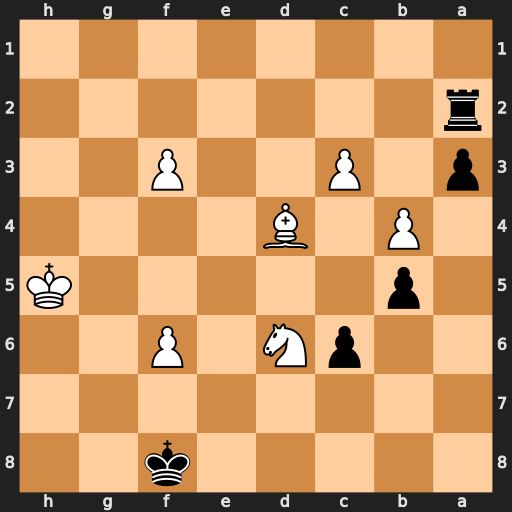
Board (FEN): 5k2/8/2pN1P2/1p5K/1P1B4/p1P2P2/r7/8
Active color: b
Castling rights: -
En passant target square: -
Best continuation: Rd2 Bc5 Rd5+ Kg6 Rxc5 bxc5 a2 Ne4 a1=Q